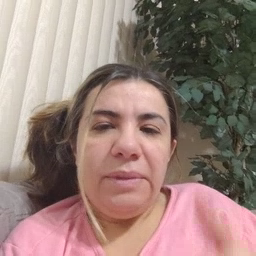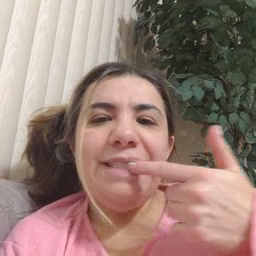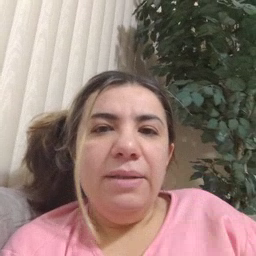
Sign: tooth